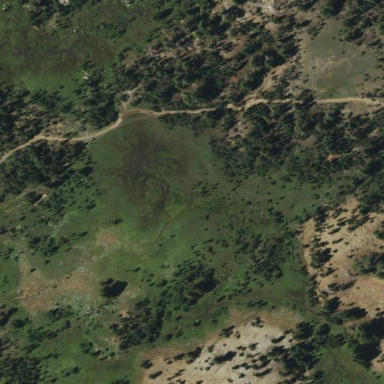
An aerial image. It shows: Wet meadow with grassland vegetation.